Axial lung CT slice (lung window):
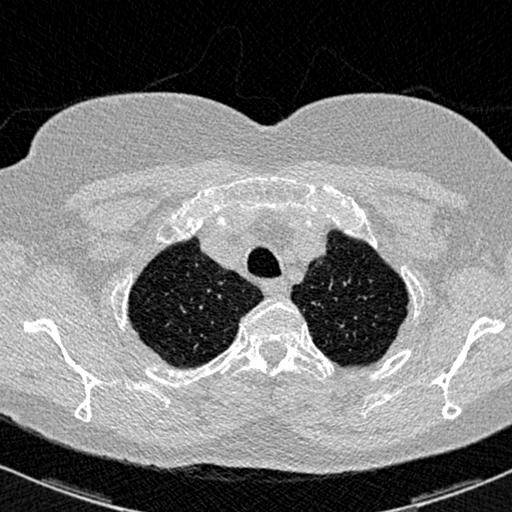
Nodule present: no